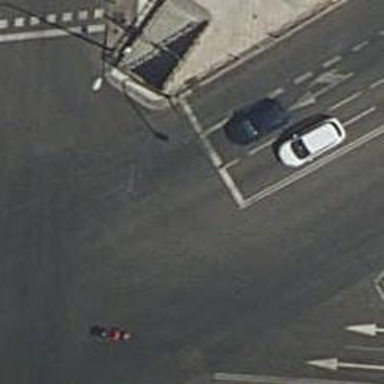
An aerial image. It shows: Asphalted primary highway with shared lane for cyclists.